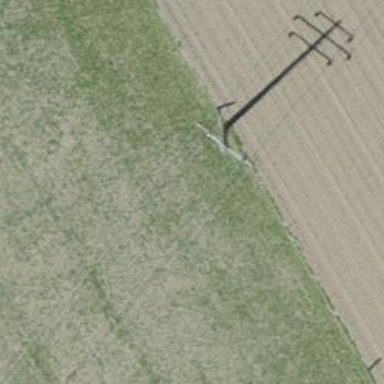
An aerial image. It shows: Power tower.